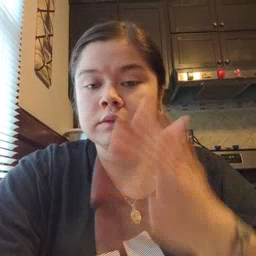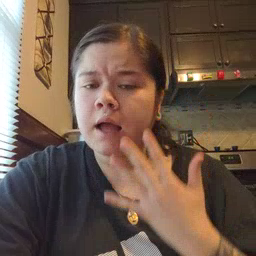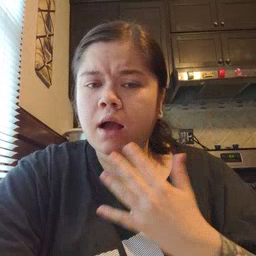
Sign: sad